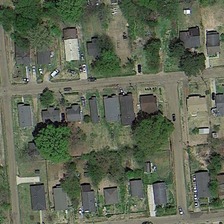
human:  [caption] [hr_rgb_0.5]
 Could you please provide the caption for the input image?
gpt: some buildings and green trees are in a medium residential area .

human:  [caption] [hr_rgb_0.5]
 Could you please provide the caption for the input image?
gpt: some buildings and green trees are in a medium residential area .

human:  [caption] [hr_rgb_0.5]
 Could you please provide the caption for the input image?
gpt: some buildings and green trees are in a medium residential area .

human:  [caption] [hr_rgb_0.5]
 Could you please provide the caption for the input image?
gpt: some buildings and green trees are in a medium residential area .

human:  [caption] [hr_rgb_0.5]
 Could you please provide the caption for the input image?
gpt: some buildings and green trees are in a medium residential area .